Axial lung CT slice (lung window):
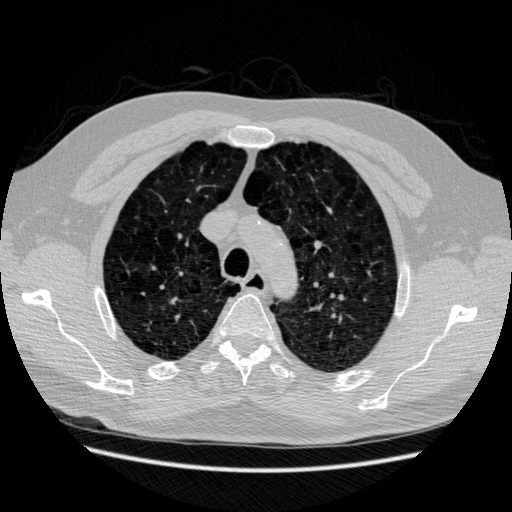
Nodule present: no